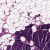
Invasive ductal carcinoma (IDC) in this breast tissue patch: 1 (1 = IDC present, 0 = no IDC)